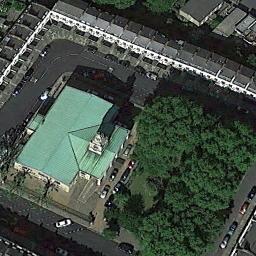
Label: church